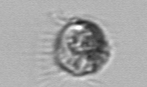
Label: Ciliophora